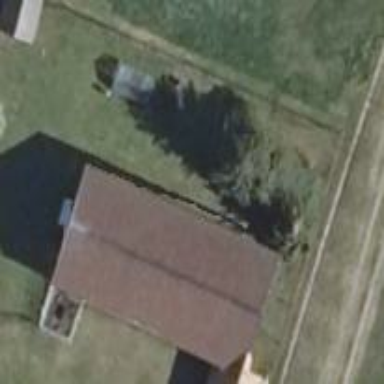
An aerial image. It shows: Barn with gabled roof oriented along its length.